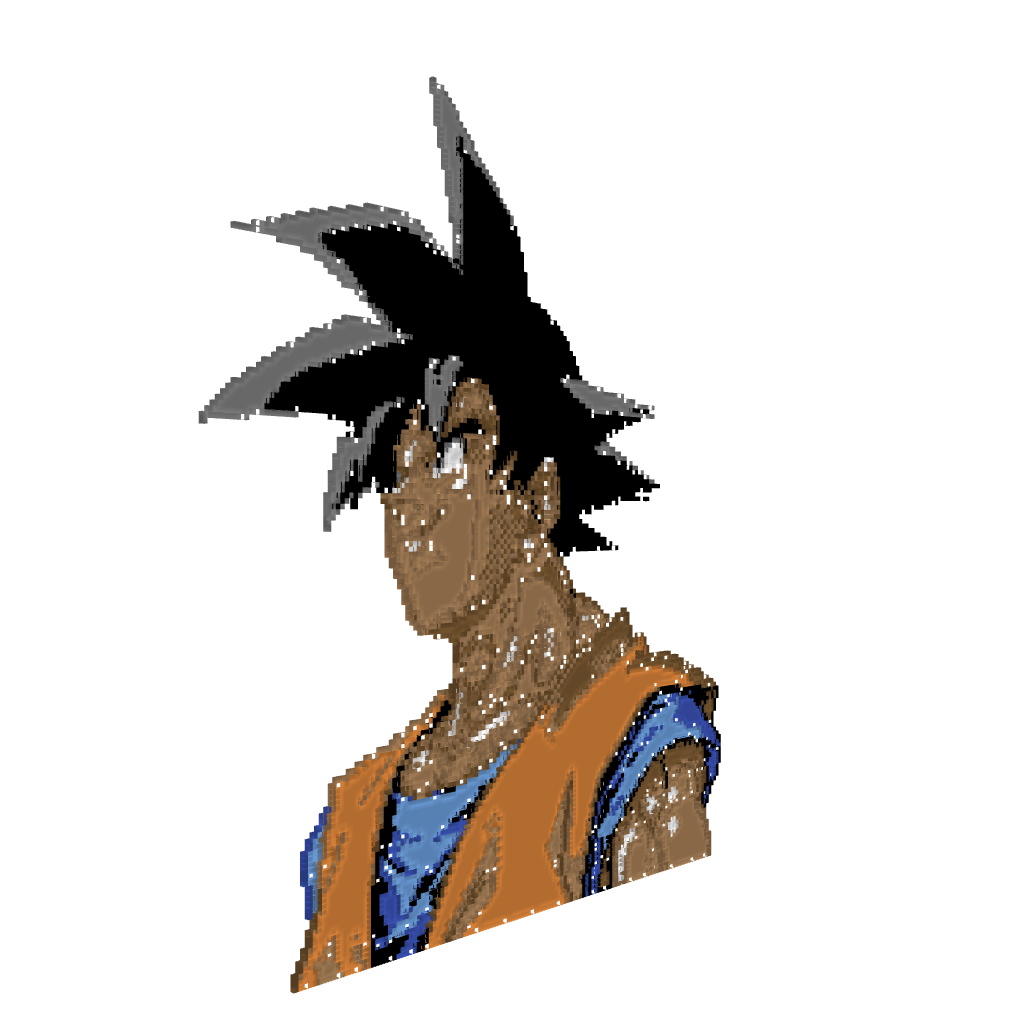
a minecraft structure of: Kakaroto - Goku high quality